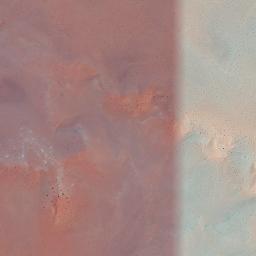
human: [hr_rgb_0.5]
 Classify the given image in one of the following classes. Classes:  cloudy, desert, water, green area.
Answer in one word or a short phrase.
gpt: desert